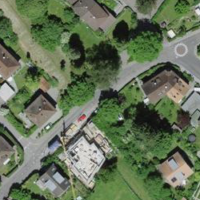
EUNIS habitat code: 55
Species observed at this site:
Epilobium hirsutum